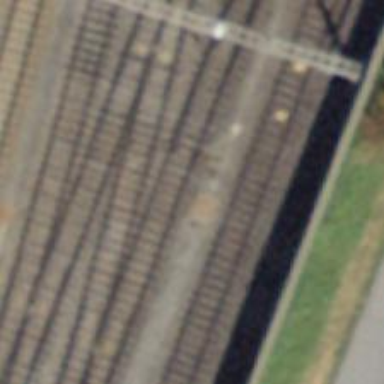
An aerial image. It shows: Railway switch.